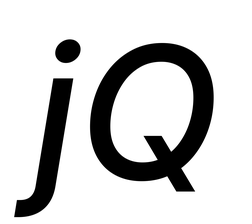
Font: Inter-Italic_Medium_Italic